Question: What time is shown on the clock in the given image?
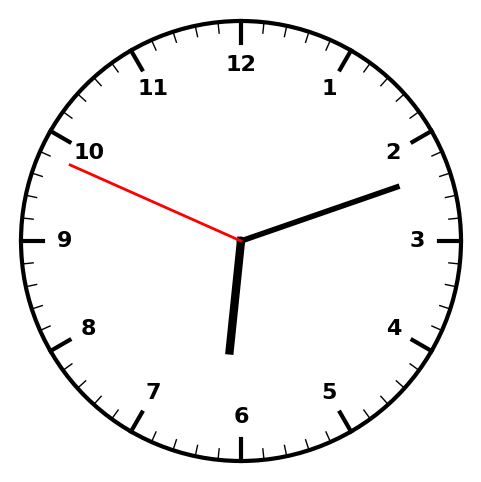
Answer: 06:11:49